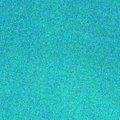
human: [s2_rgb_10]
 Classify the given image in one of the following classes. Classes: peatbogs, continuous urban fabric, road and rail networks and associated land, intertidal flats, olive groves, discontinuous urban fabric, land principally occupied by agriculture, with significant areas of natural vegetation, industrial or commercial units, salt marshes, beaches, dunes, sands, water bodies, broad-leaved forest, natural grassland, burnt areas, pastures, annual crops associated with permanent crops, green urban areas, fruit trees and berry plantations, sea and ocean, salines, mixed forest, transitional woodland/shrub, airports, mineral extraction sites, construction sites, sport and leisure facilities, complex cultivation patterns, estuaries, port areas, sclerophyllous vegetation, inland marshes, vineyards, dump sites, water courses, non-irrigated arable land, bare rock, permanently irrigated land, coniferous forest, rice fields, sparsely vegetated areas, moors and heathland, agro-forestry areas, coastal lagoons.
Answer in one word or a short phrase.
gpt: sea and ocean